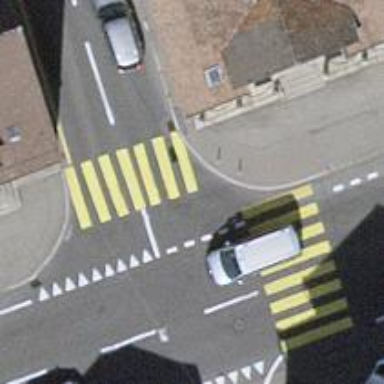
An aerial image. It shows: Uncontrolled zebra crossing with notable zebra markings.